Field crop: maize
Growth stage: 2
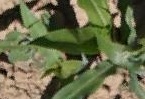
Species: maize